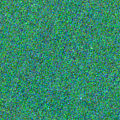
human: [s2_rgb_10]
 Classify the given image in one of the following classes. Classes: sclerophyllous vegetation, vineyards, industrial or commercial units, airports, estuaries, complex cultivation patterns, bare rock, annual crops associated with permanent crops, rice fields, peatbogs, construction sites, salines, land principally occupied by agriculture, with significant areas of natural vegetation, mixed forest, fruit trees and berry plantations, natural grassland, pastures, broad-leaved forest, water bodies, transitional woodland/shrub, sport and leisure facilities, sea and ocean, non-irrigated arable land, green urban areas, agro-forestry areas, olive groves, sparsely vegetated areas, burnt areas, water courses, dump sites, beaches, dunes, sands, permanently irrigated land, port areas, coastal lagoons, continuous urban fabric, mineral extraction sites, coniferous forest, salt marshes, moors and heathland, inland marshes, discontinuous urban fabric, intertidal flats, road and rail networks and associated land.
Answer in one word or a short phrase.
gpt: sea and ocean